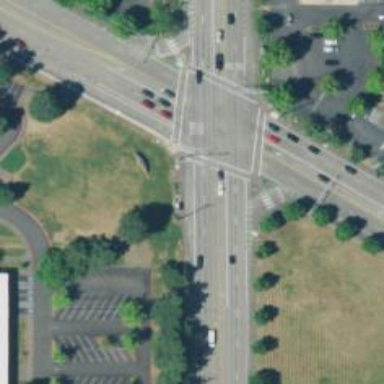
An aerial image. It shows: Crossing on the road.